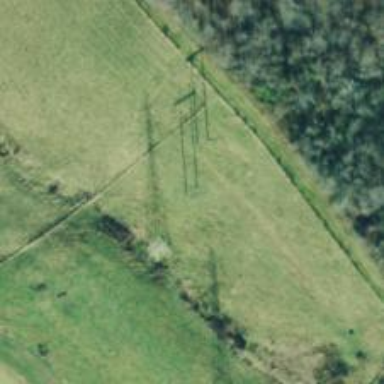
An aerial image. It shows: H-frame power tower with distinctive design.